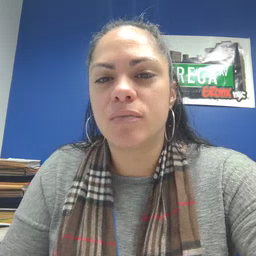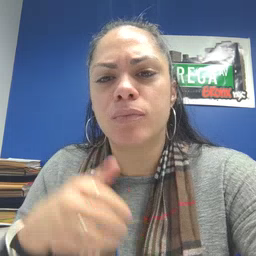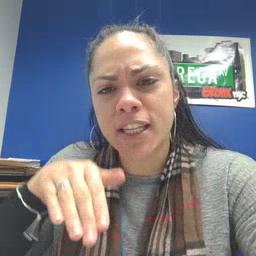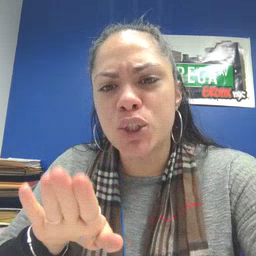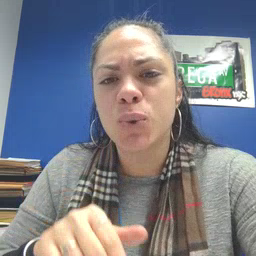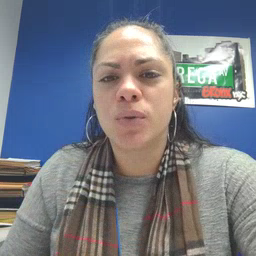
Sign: into